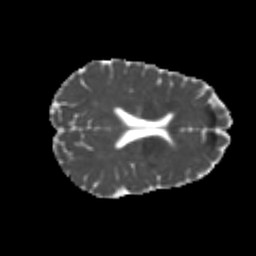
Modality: MD
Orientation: axial
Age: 22
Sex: female
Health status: healthy
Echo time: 0.074 s